Aerial crown-view tile of a tropical tree (Barro Colorado Island, Panama), acquired 20241216:
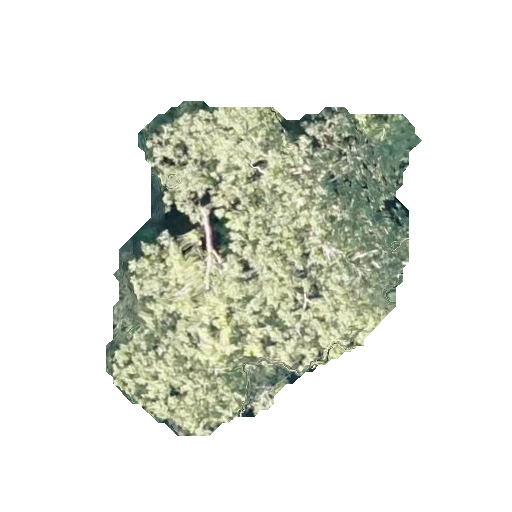
Species: Astronium graveolens
GBIF accepted scientific name: Astronium graveolens
Crown area: 109.726 m²